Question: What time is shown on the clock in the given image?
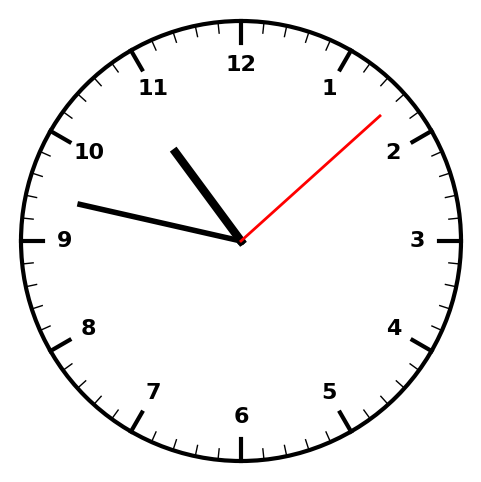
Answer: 10:47:08